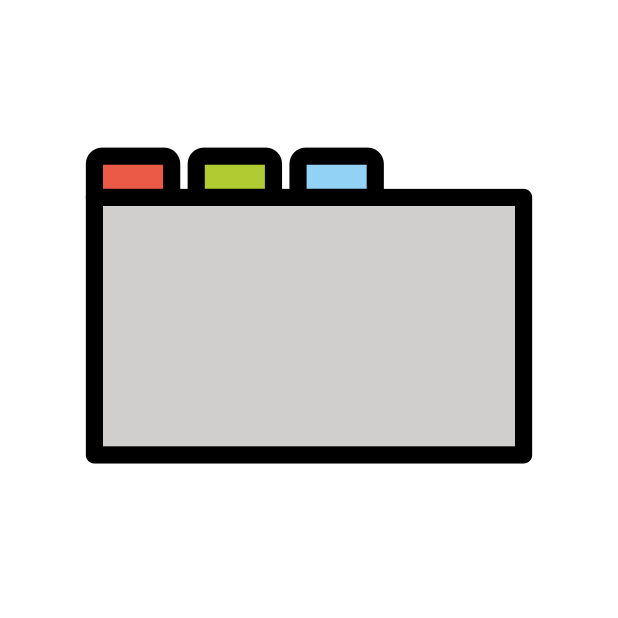
card index